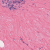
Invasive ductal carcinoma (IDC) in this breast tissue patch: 0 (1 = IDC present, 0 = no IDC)